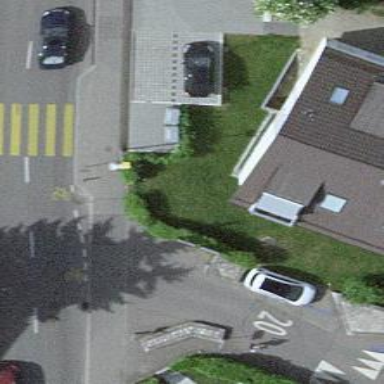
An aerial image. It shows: Post box is visible.